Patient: sex M, age 24
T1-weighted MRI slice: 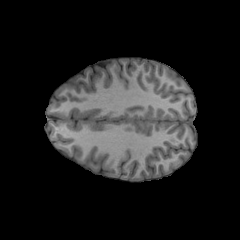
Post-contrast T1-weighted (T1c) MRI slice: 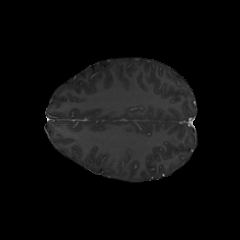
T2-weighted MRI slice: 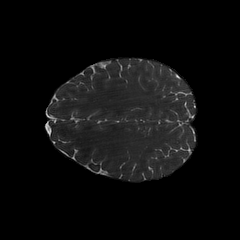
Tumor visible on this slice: no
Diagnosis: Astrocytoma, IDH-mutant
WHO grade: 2